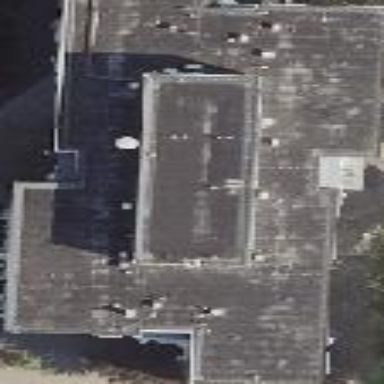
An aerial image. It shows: Apartment building with flat roof.